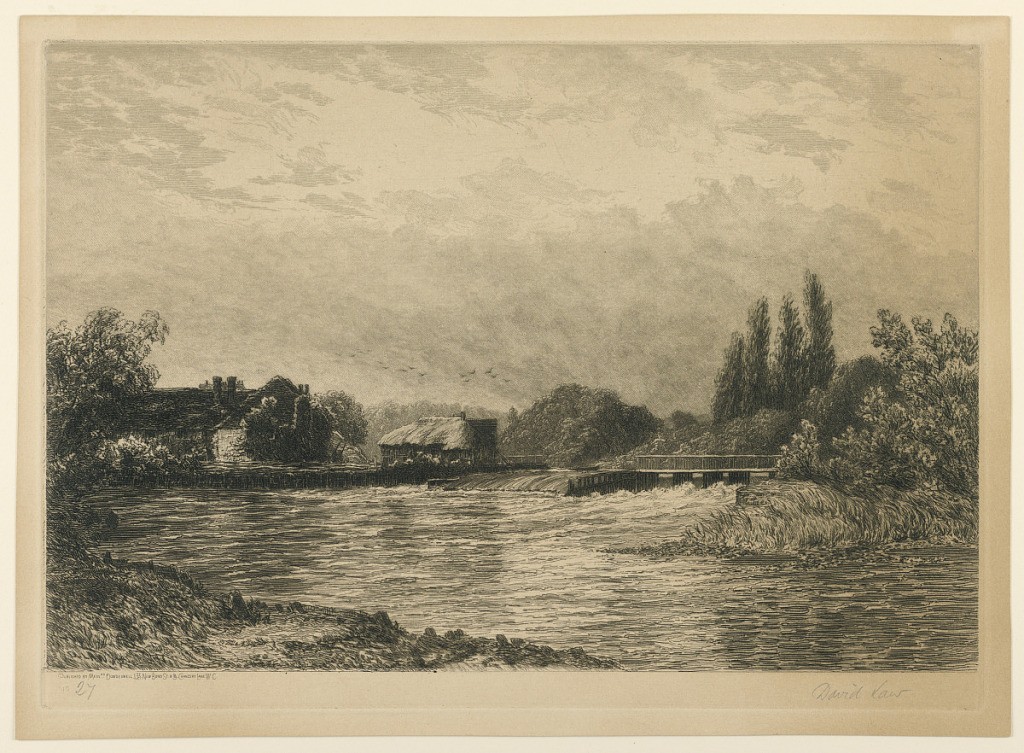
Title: Pangbourne Weir
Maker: David Law, British, 1831 - 1901
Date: ca. 1880
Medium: Etching in dark brown ink on paper
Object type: Print
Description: A landscape with a river in foreground; a weir in mid-distance. Farmhouses in mid-distance, left. Trees are in foreground, right and left. Inscribed, lower left: "Published by Messrs Dowdeswell". Signed (in pencil), lower right: "David Law".